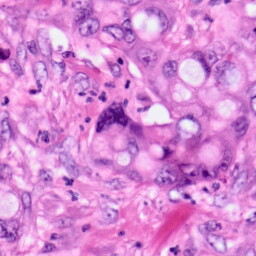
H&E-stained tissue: Pancreatic